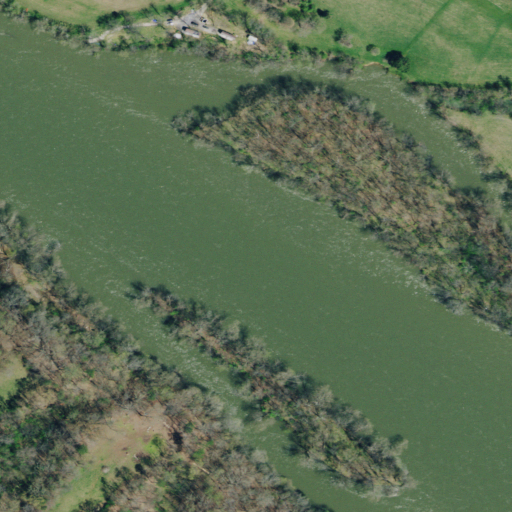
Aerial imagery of bar in Tennessee named Campbells Shoals containing open water, deciduous forest, woody wetlands, mixed forest, pasture, grassland, and herbaceous wetlands